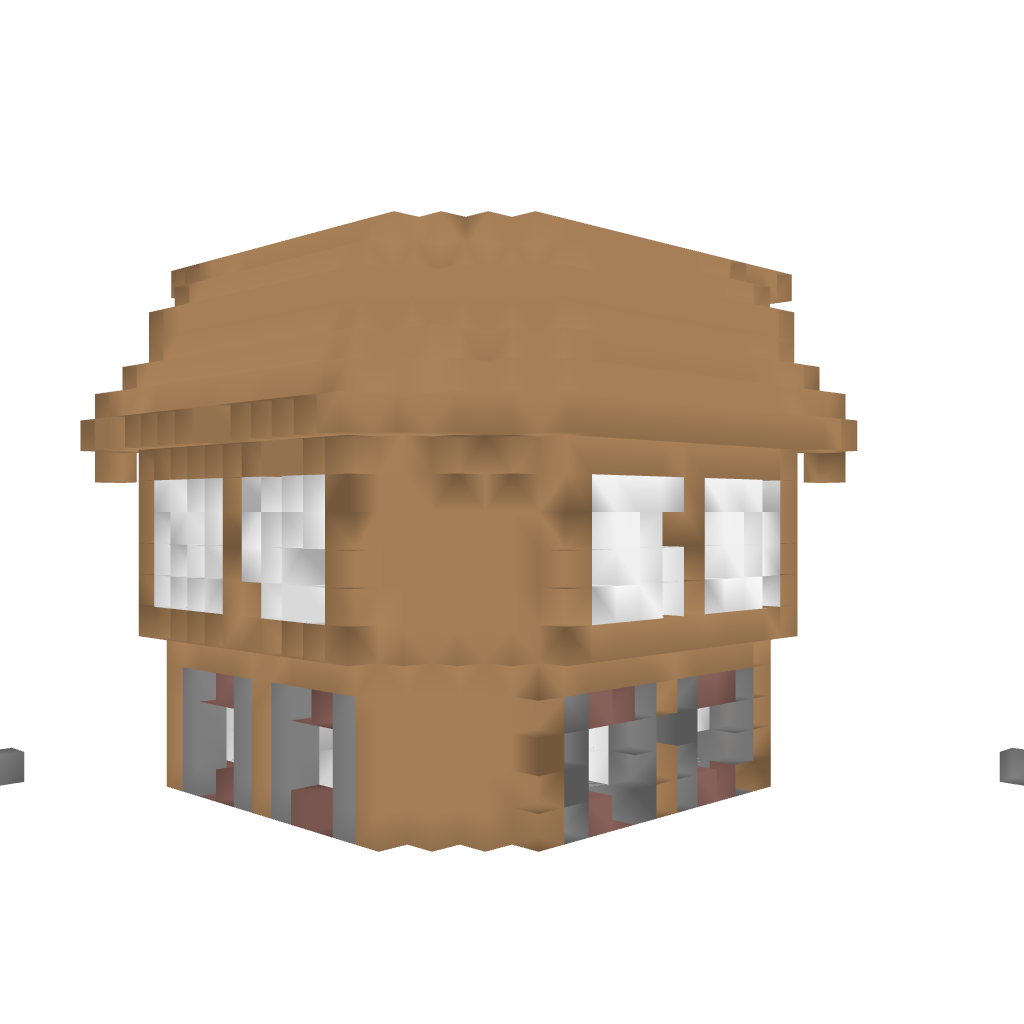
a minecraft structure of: House in the Middle Ages good quality